Interaction volume radius: 5 \u00c5
Interaction volume height: 25 \u00c5
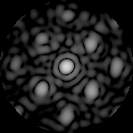
Disorder parameter: 0.407